Interaction volume radius: 10 \u00c5
Interaction volume height: 30 \u00c5
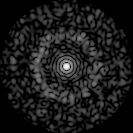
Disorder parameter: 0.8365